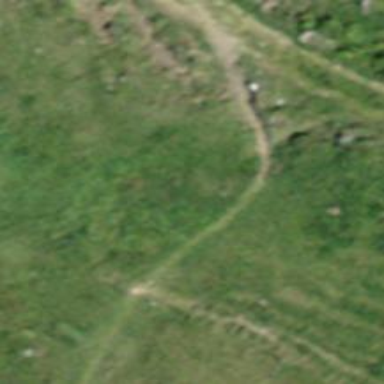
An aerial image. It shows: Hiking track with grade 5 gravel surface. It is backcountry trail suitable for hiking.